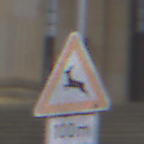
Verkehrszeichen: WildwechselRechts
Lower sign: Entfernungsangaben1
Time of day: Midday
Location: Outdoor (Urban)
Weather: Overcast
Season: NotSpecified
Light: Natural